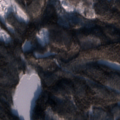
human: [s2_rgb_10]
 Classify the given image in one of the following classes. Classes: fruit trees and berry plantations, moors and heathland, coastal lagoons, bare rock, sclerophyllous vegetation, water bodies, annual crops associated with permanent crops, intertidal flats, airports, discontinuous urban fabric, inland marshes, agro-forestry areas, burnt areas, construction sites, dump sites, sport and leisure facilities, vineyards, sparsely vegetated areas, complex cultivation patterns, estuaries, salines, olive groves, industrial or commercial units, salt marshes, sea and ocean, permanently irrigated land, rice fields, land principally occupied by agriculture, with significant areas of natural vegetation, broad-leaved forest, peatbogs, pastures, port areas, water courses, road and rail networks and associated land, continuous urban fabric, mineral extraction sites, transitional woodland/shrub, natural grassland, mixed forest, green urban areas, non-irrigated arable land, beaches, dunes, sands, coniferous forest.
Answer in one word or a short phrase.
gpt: broad-leaved forest, coniferous forest, mixed forest